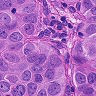
Metastatic tissue present: yes